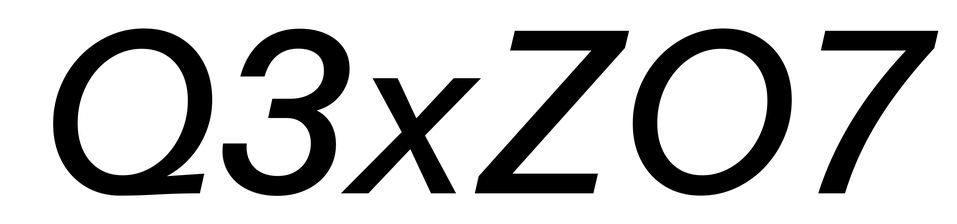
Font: InstrumentSans-Italic_Medium_Italic